Field crop: tomato
Growth stage: 1
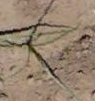
Species: cyperus